Question: Count the number of objects in the diagram.
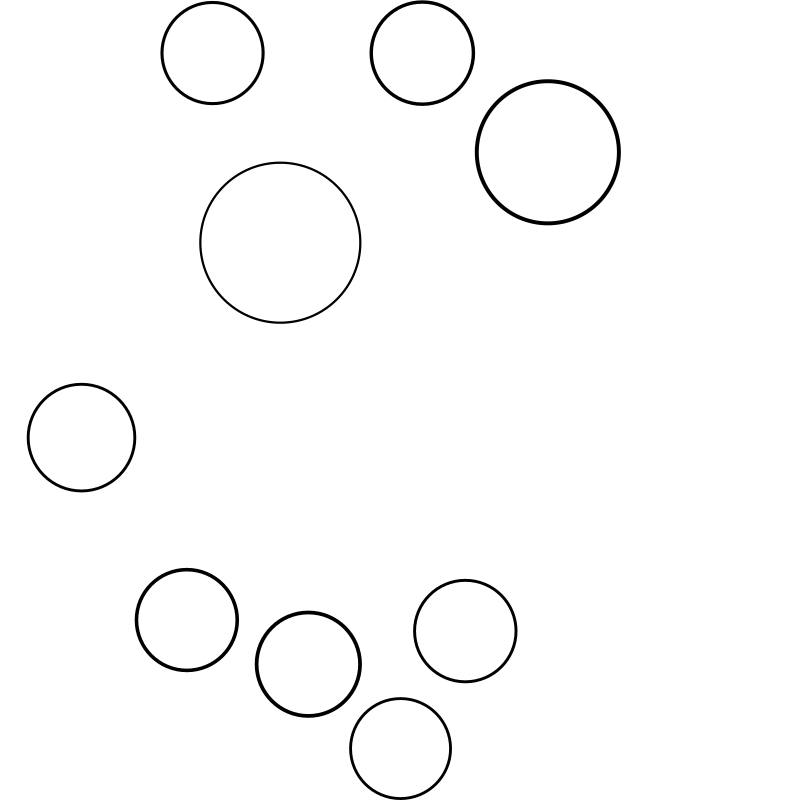
Answer: 9